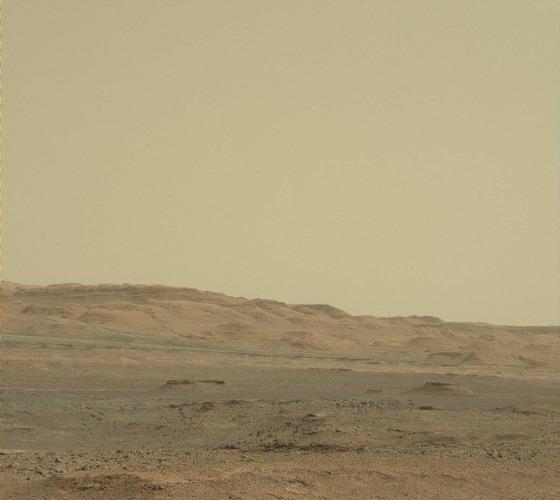
Terrain classes present: Gravel / Sand / Soil, Sky / Distant Mountains